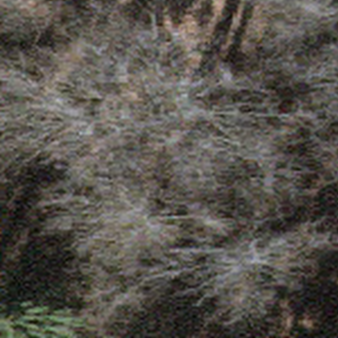
Label: other